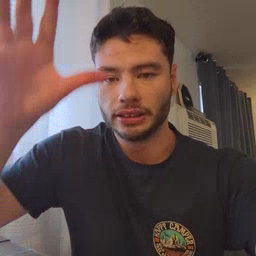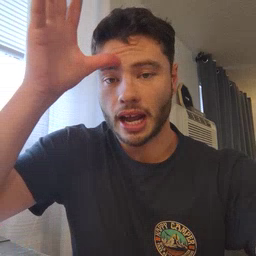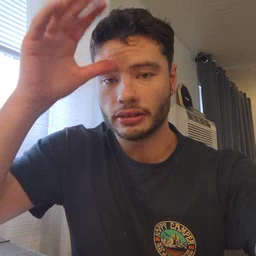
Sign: dad